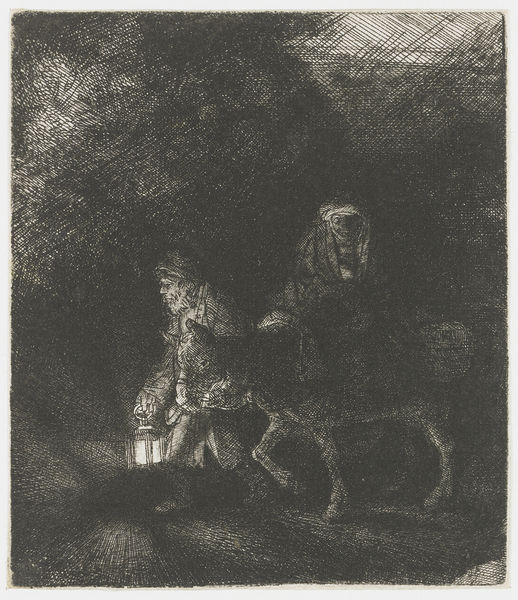
Titel: De vlucht naar Egypte: nachtstuk
Künstler: Rembrandt Harmensz. van Rijn
Standort: Amsterdam
Institution: Rijksmuseum
Schlagwörter: dunkel, menschen, laterne, licht, nacht, schwarz, zeichnung, weg, bart, kind, esel, pferd, linien, kopftuch, flucht, druck, radierung, stich, lithografie, schraffiert, reise, maria, turban, unterwegs, wanderung, josef, joseph, ägypten, suche, rembrand, maia, herberge